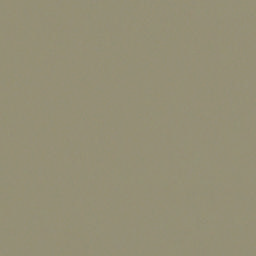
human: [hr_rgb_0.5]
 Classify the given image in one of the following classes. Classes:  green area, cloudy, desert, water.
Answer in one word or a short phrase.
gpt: cloudy